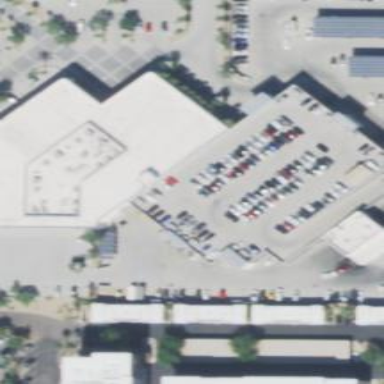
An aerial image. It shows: Car shop building.